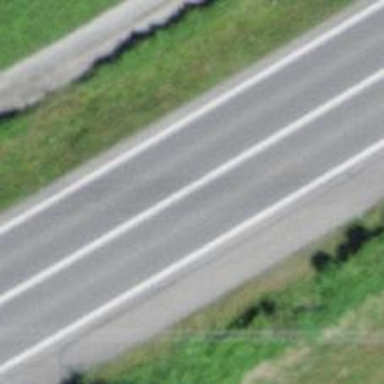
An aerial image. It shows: Emergency bay along the road.